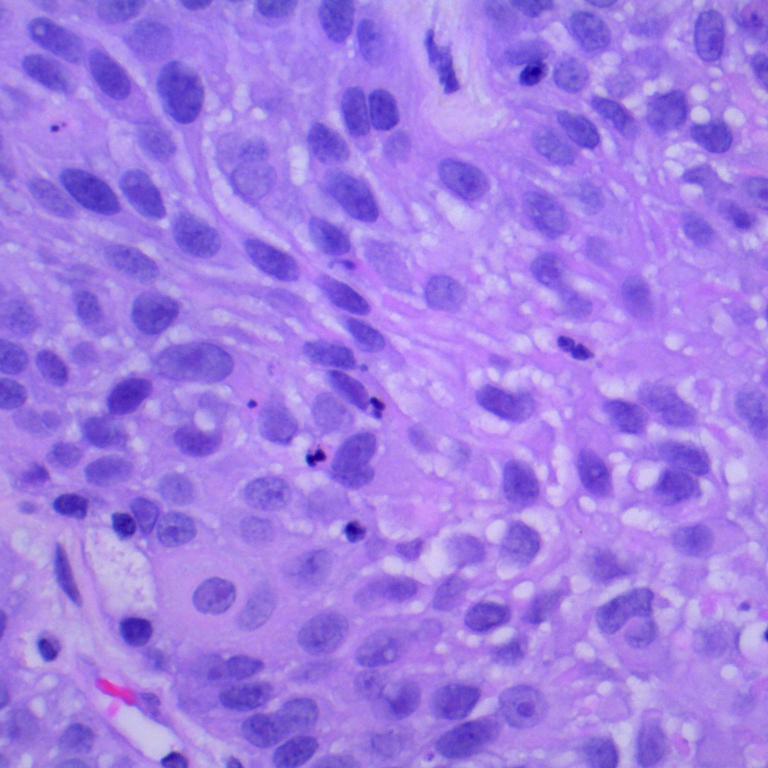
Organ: lung
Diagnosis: squamous carcinomas